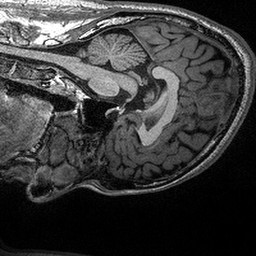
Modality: T1w
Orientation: sagittal
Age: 27
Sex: male
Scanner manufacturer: siemens
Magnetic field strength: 3 T
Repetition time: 2.3 s
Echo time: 0.00298 s